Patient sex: M
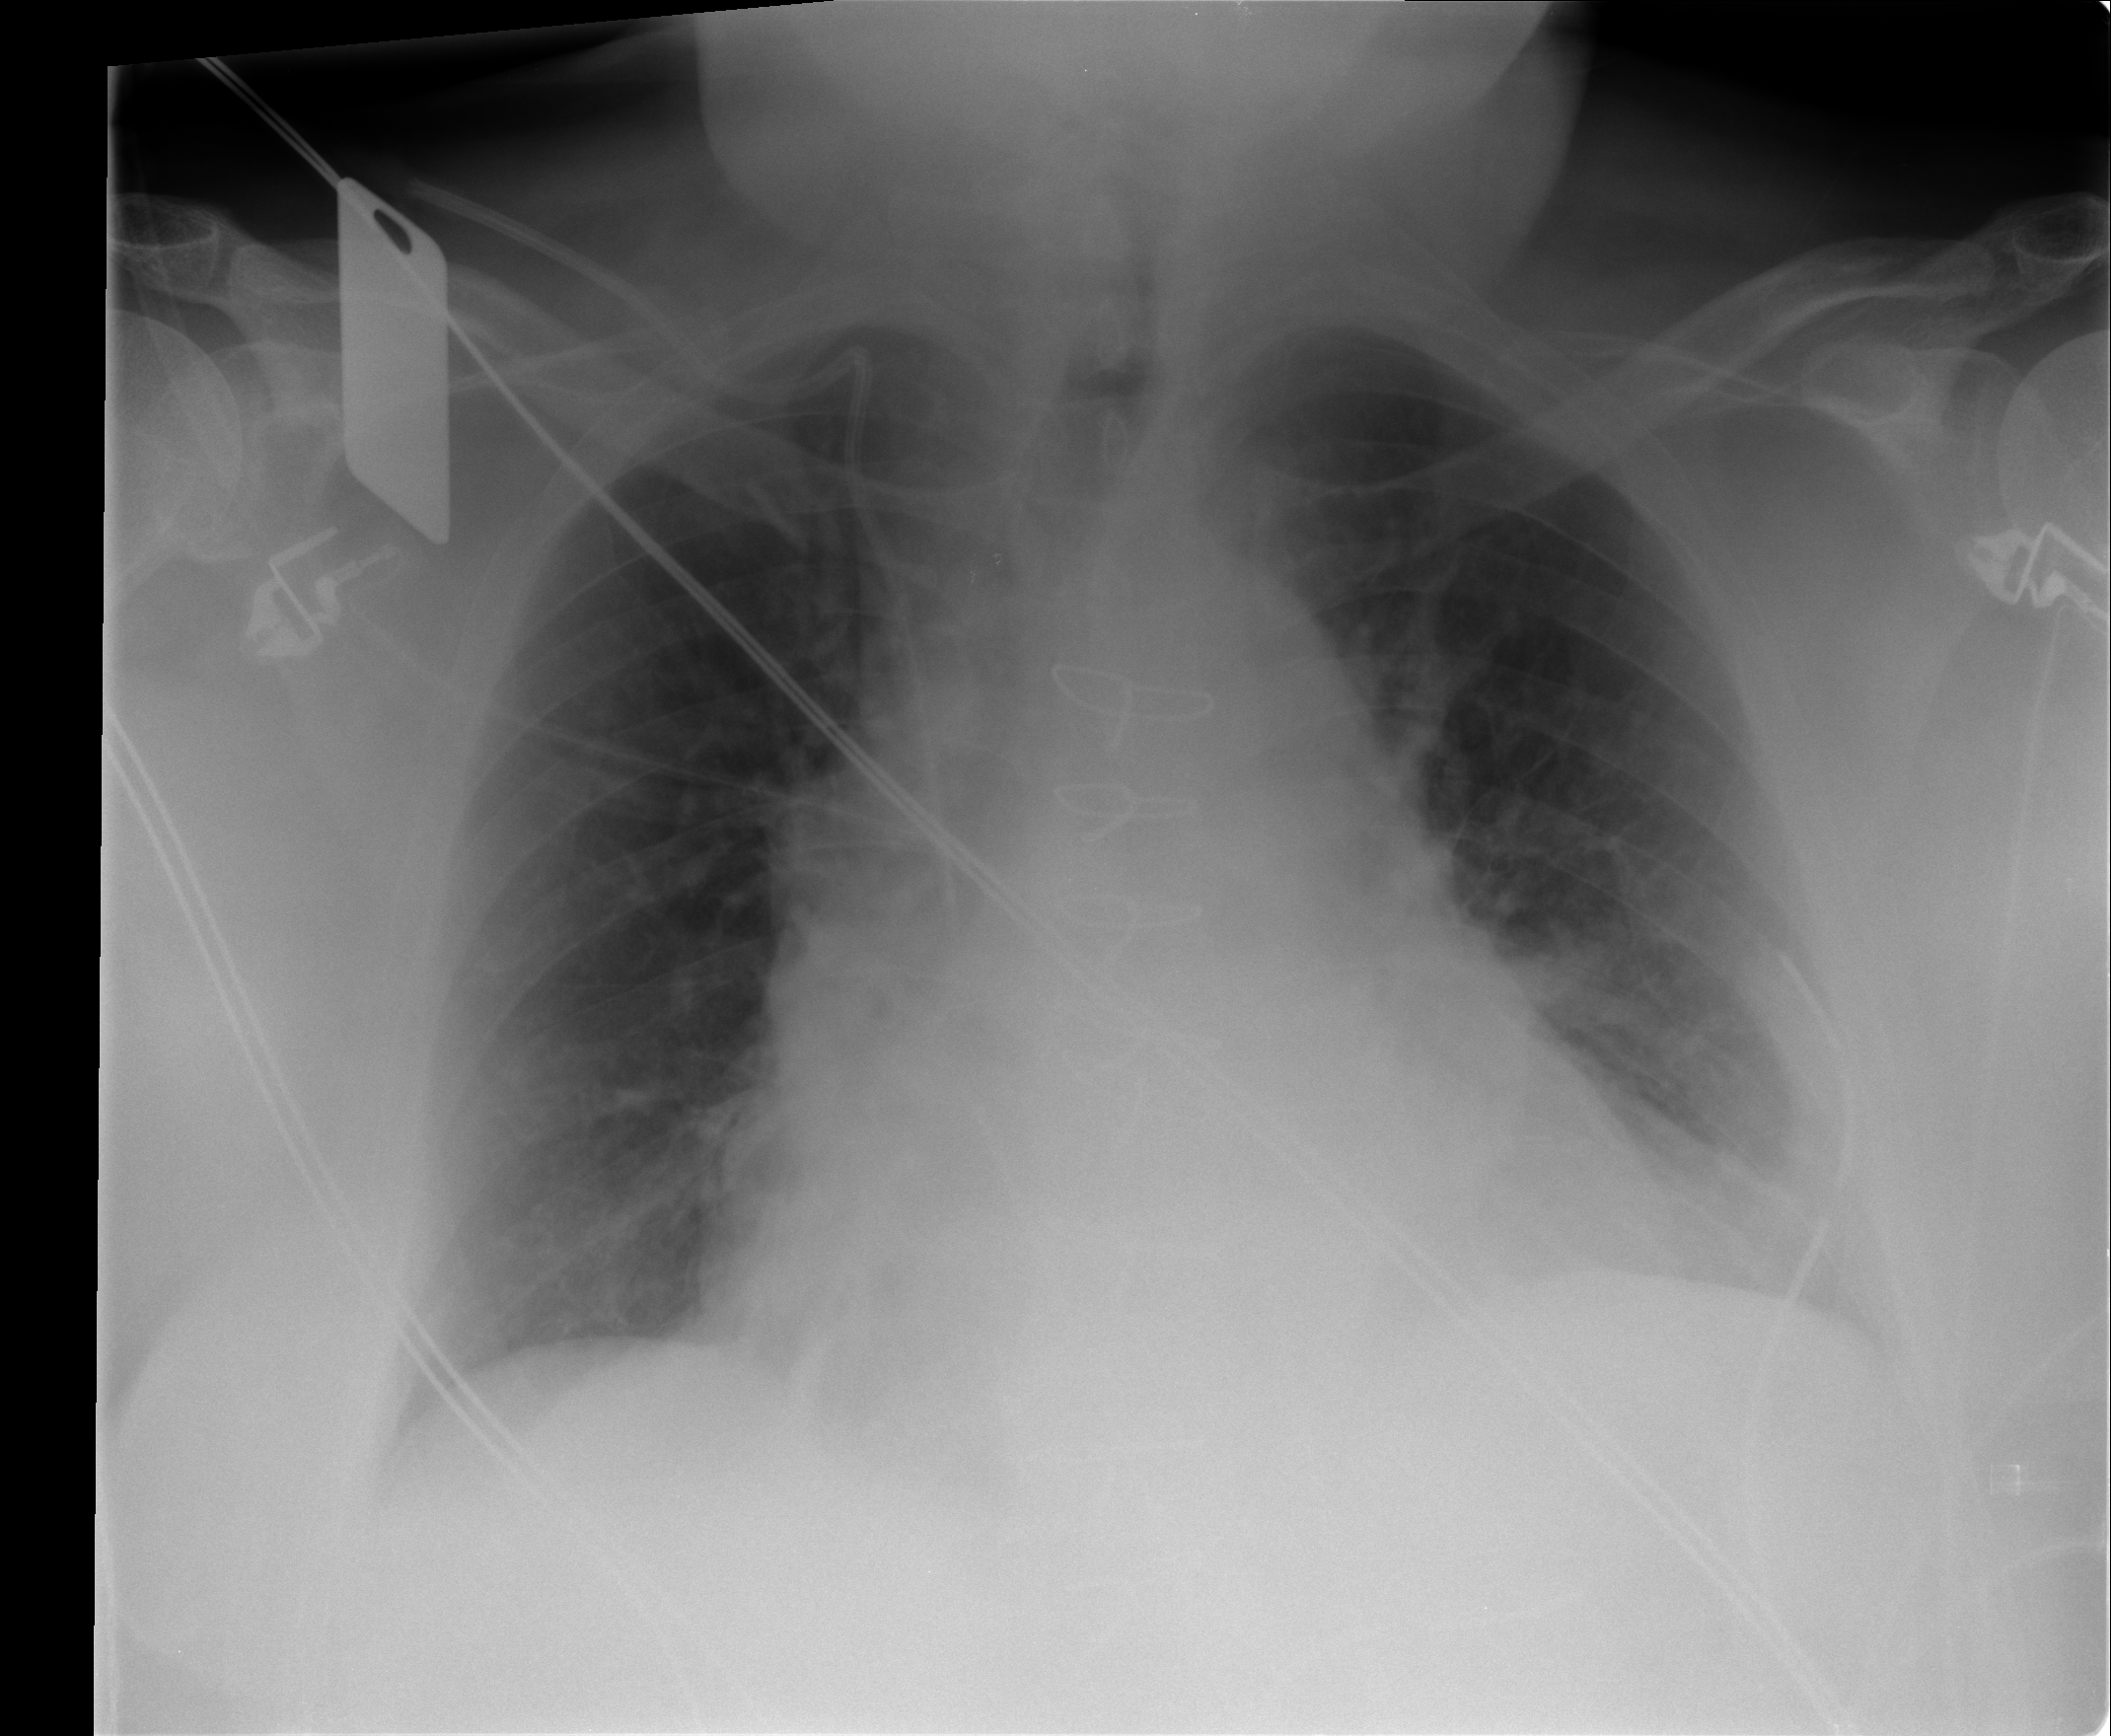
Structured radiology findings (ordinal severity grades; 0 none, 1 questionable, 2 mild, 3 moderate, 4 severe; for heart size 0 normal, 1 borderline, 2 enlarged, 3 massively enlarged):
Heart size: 2
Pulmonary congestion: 1
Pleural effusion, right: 0
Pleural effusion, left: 0
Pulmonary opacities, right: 0
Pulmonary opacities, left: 0
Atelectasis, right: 0
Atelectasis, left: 2